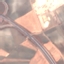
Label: Highway